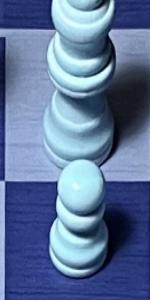
Label: Pawn_White